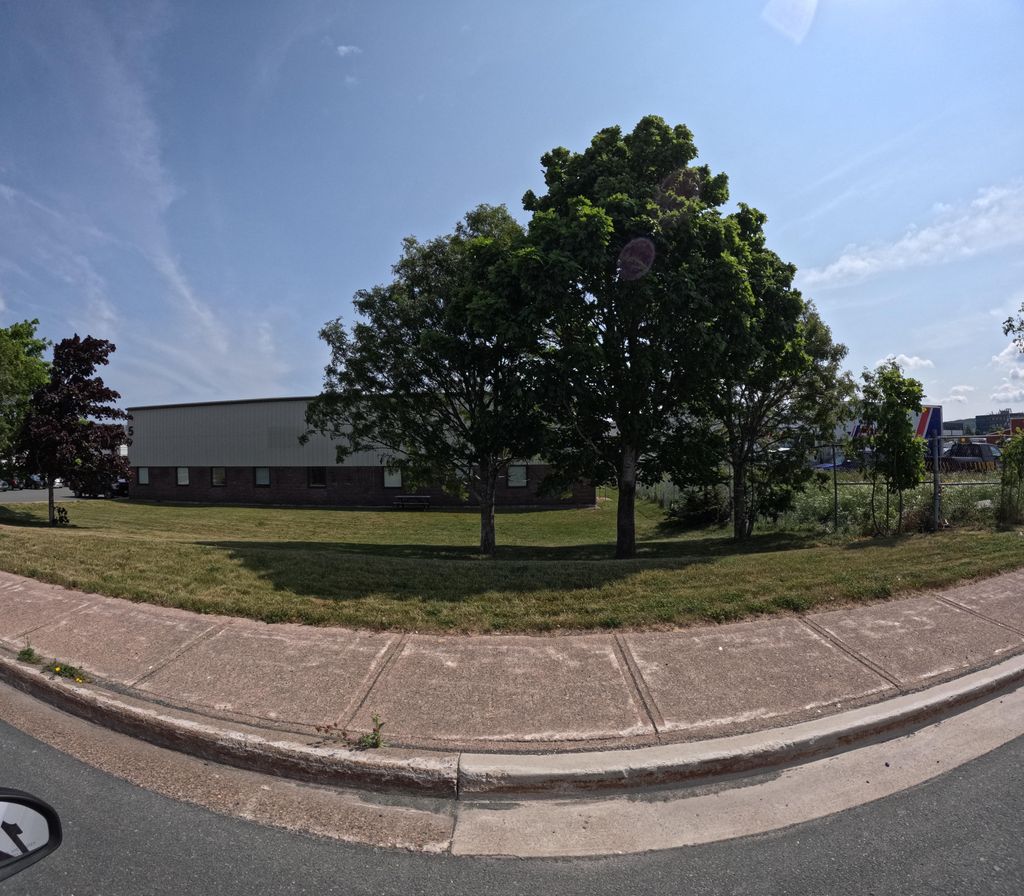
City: st_johns